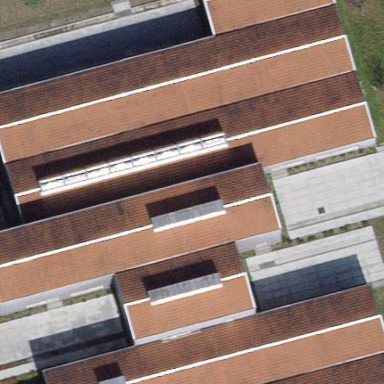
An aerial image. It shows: Building with gabled roof.